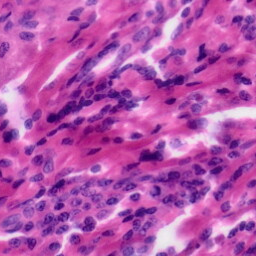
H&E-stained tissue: Tonsil